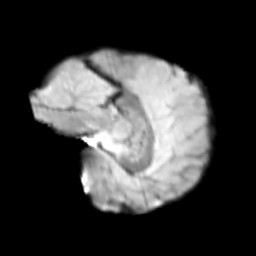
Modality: T2w
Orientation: sagittal
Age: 11
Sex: male
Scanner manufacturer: siemens
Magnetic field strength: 3 T
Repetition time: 3.8 s
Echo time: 0.07 s